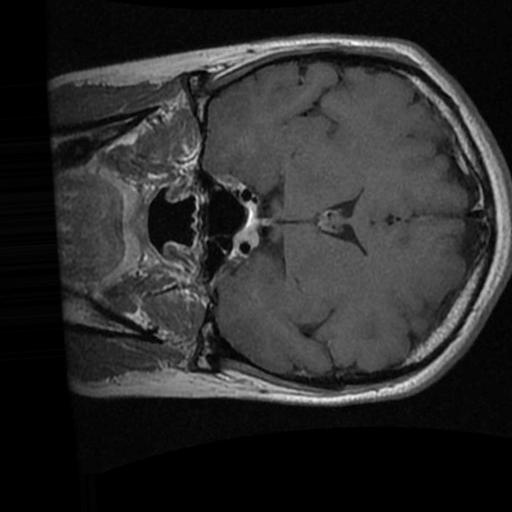
Label: brain_tumor